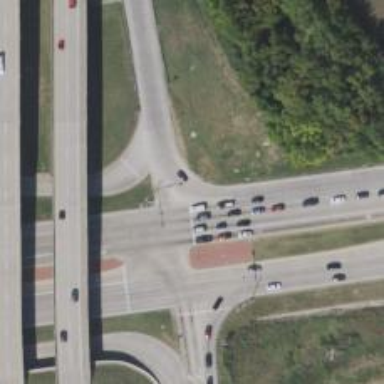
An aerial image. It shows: Trunk link highway.